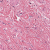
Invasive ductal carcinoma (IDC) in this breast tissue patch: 0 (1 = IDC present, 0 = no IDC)